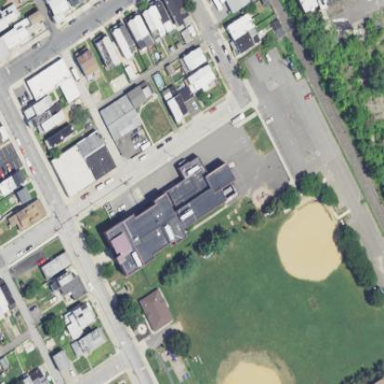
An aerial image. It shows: School building.